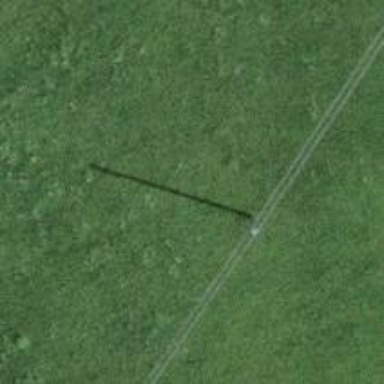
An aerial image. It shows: Utility pole as the man-made structure.